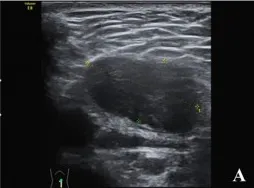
Abdominal ultrasonography, contrast-enhanced ultrasound (CEUS) of case. Gray scale ultrasound showed a hypoechoic mass in the abdominal wall.
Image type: radiology (ultrasound)